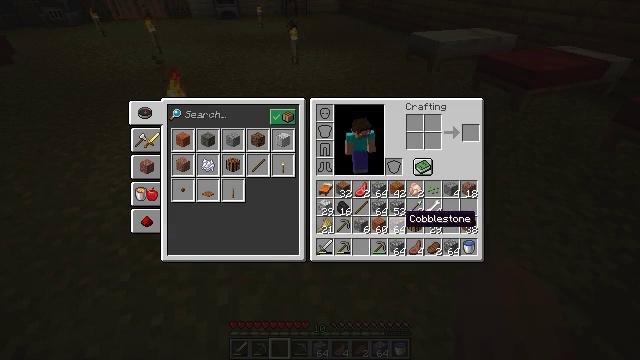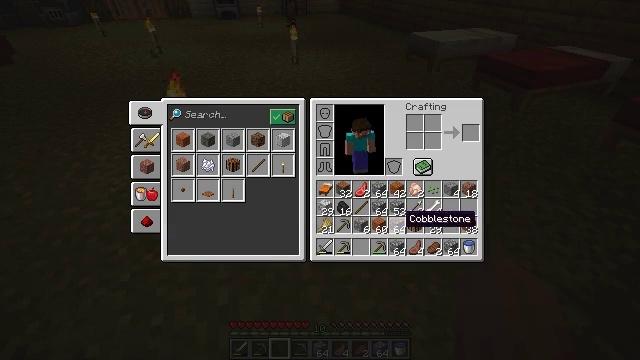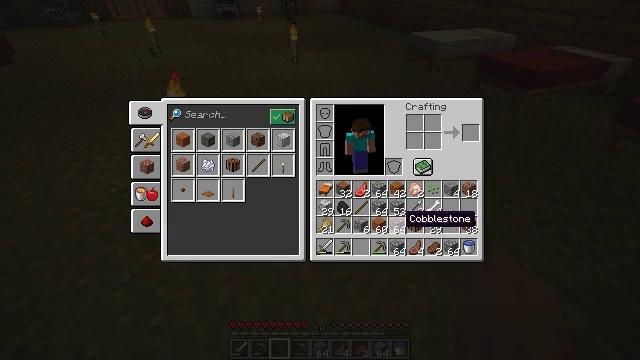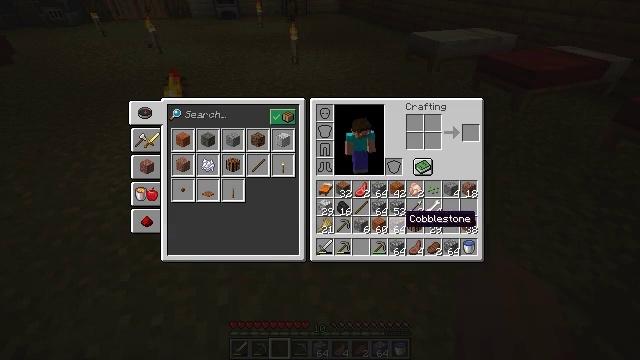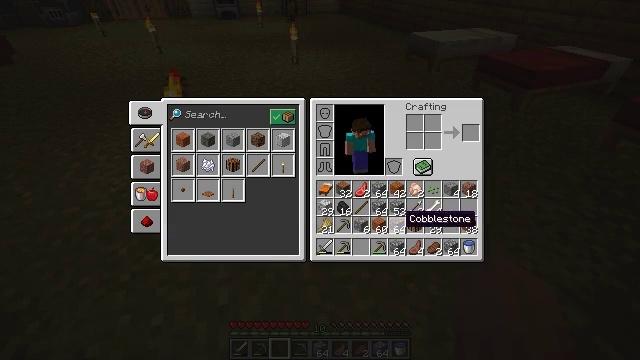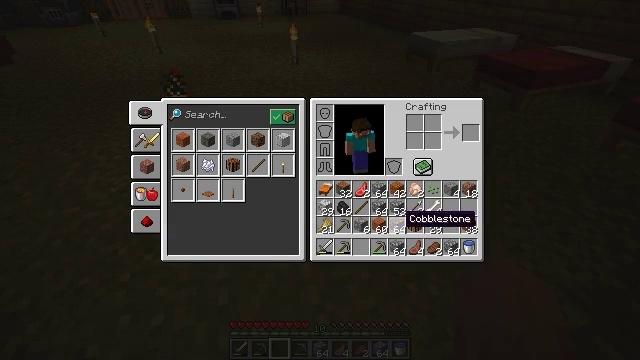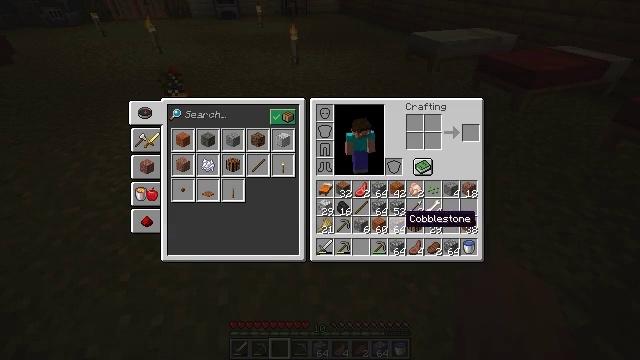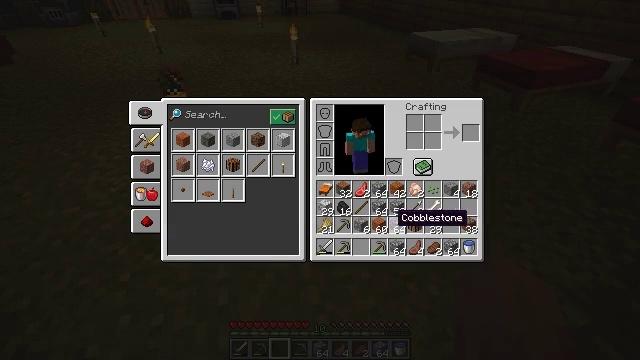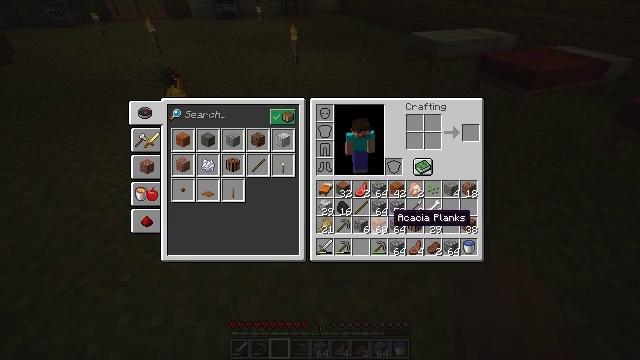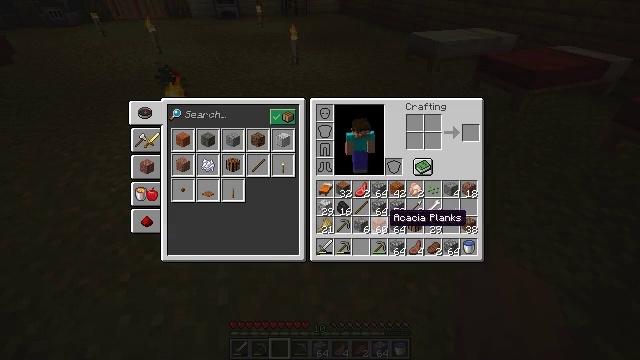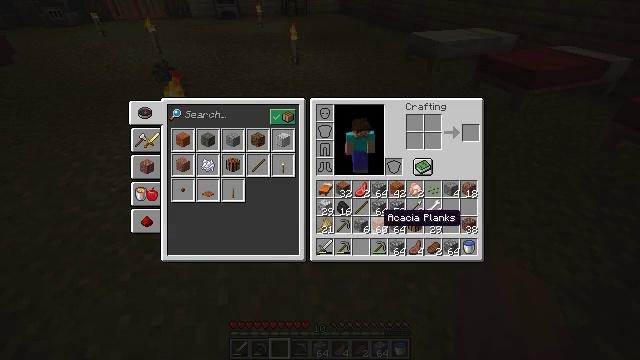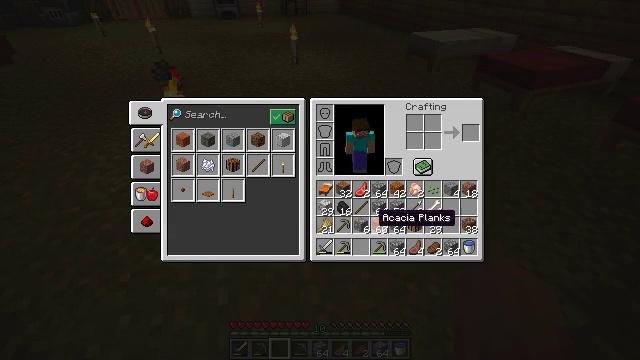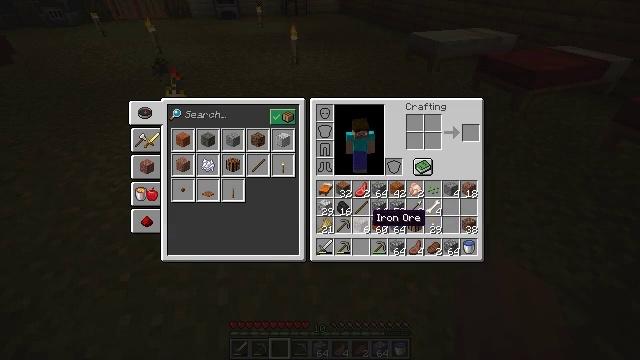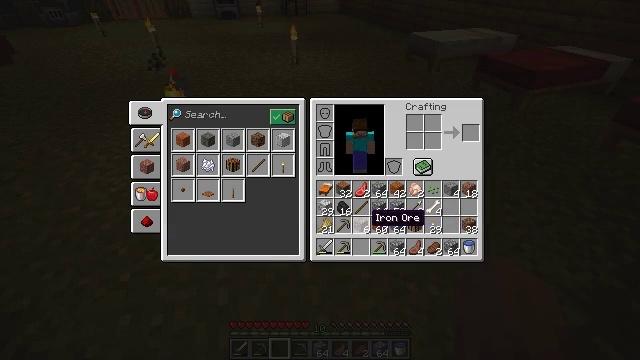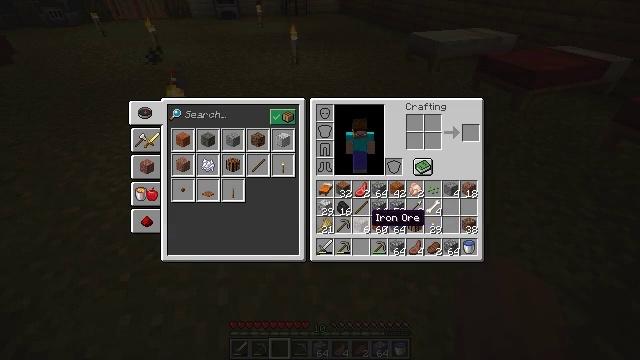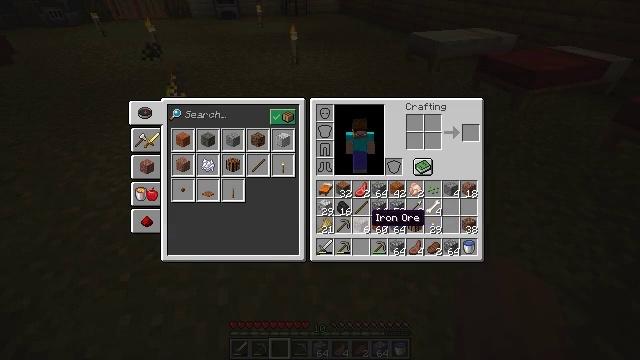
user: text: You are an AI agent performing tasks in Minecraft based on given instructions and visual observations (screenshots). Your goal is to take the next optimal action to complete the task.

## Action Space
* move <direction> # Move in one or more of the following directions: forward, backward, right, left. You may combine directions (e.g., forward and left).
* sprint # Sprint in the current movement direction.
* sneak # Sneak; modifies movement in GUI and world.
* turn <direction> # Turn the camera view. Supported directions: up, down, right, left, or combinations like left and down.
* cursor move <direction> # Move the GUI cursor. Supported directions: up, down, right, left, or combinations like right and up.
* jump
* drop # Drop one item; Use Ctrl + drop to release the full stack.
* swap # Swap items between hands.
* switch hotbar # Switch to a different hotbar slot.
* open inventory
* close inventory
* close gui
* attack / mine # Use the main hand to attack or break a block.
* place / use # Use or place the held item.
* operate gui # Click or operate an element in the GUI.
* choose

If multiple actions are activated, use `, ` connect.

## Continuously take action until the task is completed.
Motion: motion action
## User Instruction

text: Convert acacia plank into an acacia button.
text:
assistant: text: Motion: no_op
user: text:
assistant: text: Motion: no_op
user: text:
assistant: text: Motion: no_op
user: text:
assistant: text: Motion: no_op
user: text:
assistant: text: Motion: no_op
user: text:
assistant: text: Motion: no_op
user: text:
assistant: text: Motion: cursor move left
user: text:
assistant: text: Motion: no_op
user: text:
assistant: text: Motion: no_op
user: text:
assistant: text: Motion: no_op
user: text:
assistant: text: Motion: no_op
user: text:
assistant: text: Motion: no_op
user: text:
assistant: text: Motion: no_op
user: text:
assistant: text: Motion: no_op
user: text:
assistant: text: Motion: no_op
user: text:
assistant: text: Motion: no_op
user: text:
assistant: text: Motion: no_op
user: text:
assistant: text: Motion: no_op
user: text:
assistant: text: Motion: no_op
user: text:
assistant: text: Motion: no_op
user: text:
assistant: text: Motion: no_op
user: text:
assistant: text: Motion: no_op
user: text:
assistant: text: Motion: no_op
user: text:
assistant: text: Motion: no_op
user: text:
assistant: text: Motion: no_op
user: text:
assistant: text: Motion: no_op
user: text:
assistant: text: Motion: no_op
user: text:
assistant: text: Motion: no_op
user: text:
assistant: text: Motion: no_op
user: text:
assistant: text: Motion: no_op